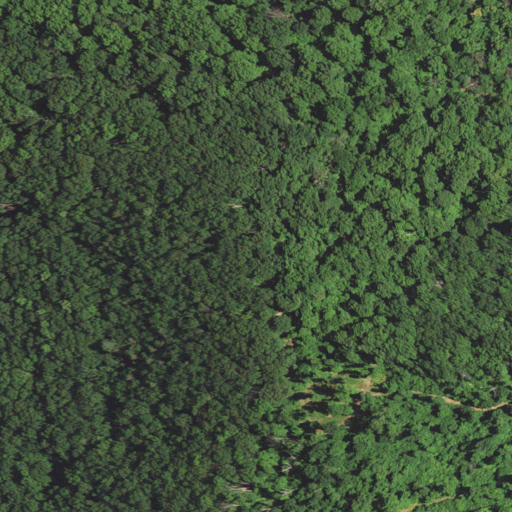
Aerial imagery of mountain in Virginia named Currant Mountain containing deciduous forest and mixed forest